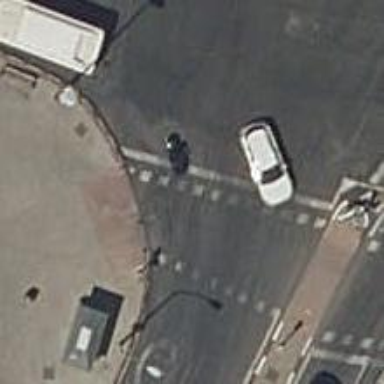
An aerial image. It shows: Traffic signals at road crossing.